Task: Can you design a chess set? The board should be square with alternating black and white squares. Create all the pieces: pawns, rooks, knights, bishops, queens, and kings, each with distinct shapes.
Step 2176:
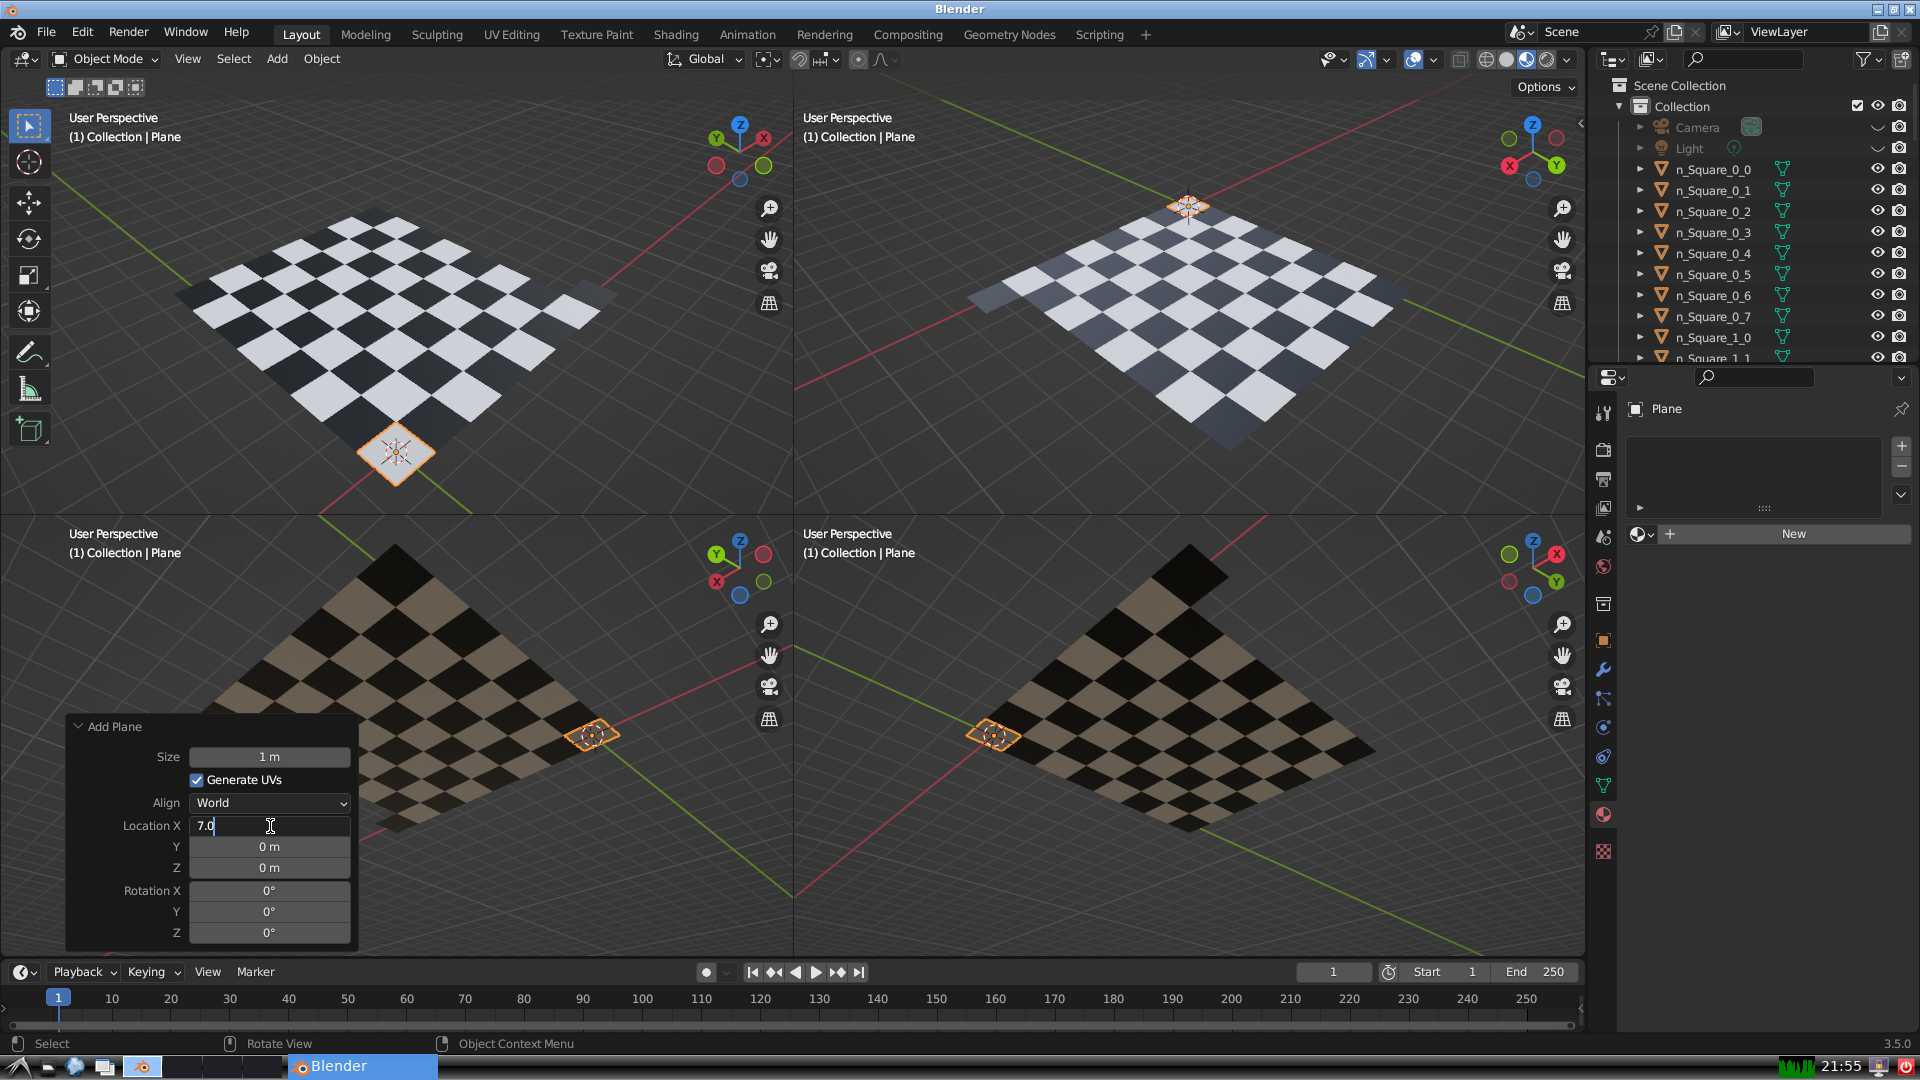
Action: {"key_press": ['Return']}